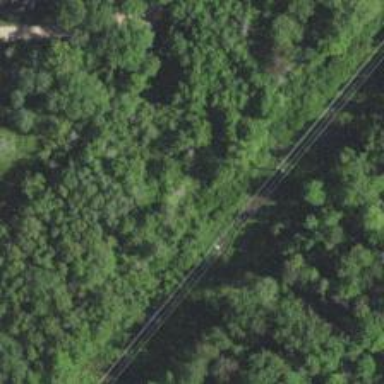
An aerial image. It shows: Abandoned railway running parallel to residential road. The railway has historical significance.